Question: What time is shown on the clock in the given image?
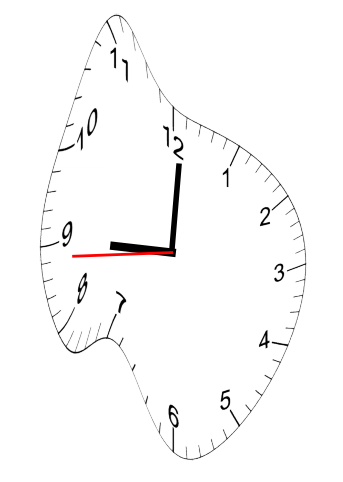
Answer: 09:00:44